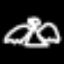
Label: angel